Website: crate-barrel
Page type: payment
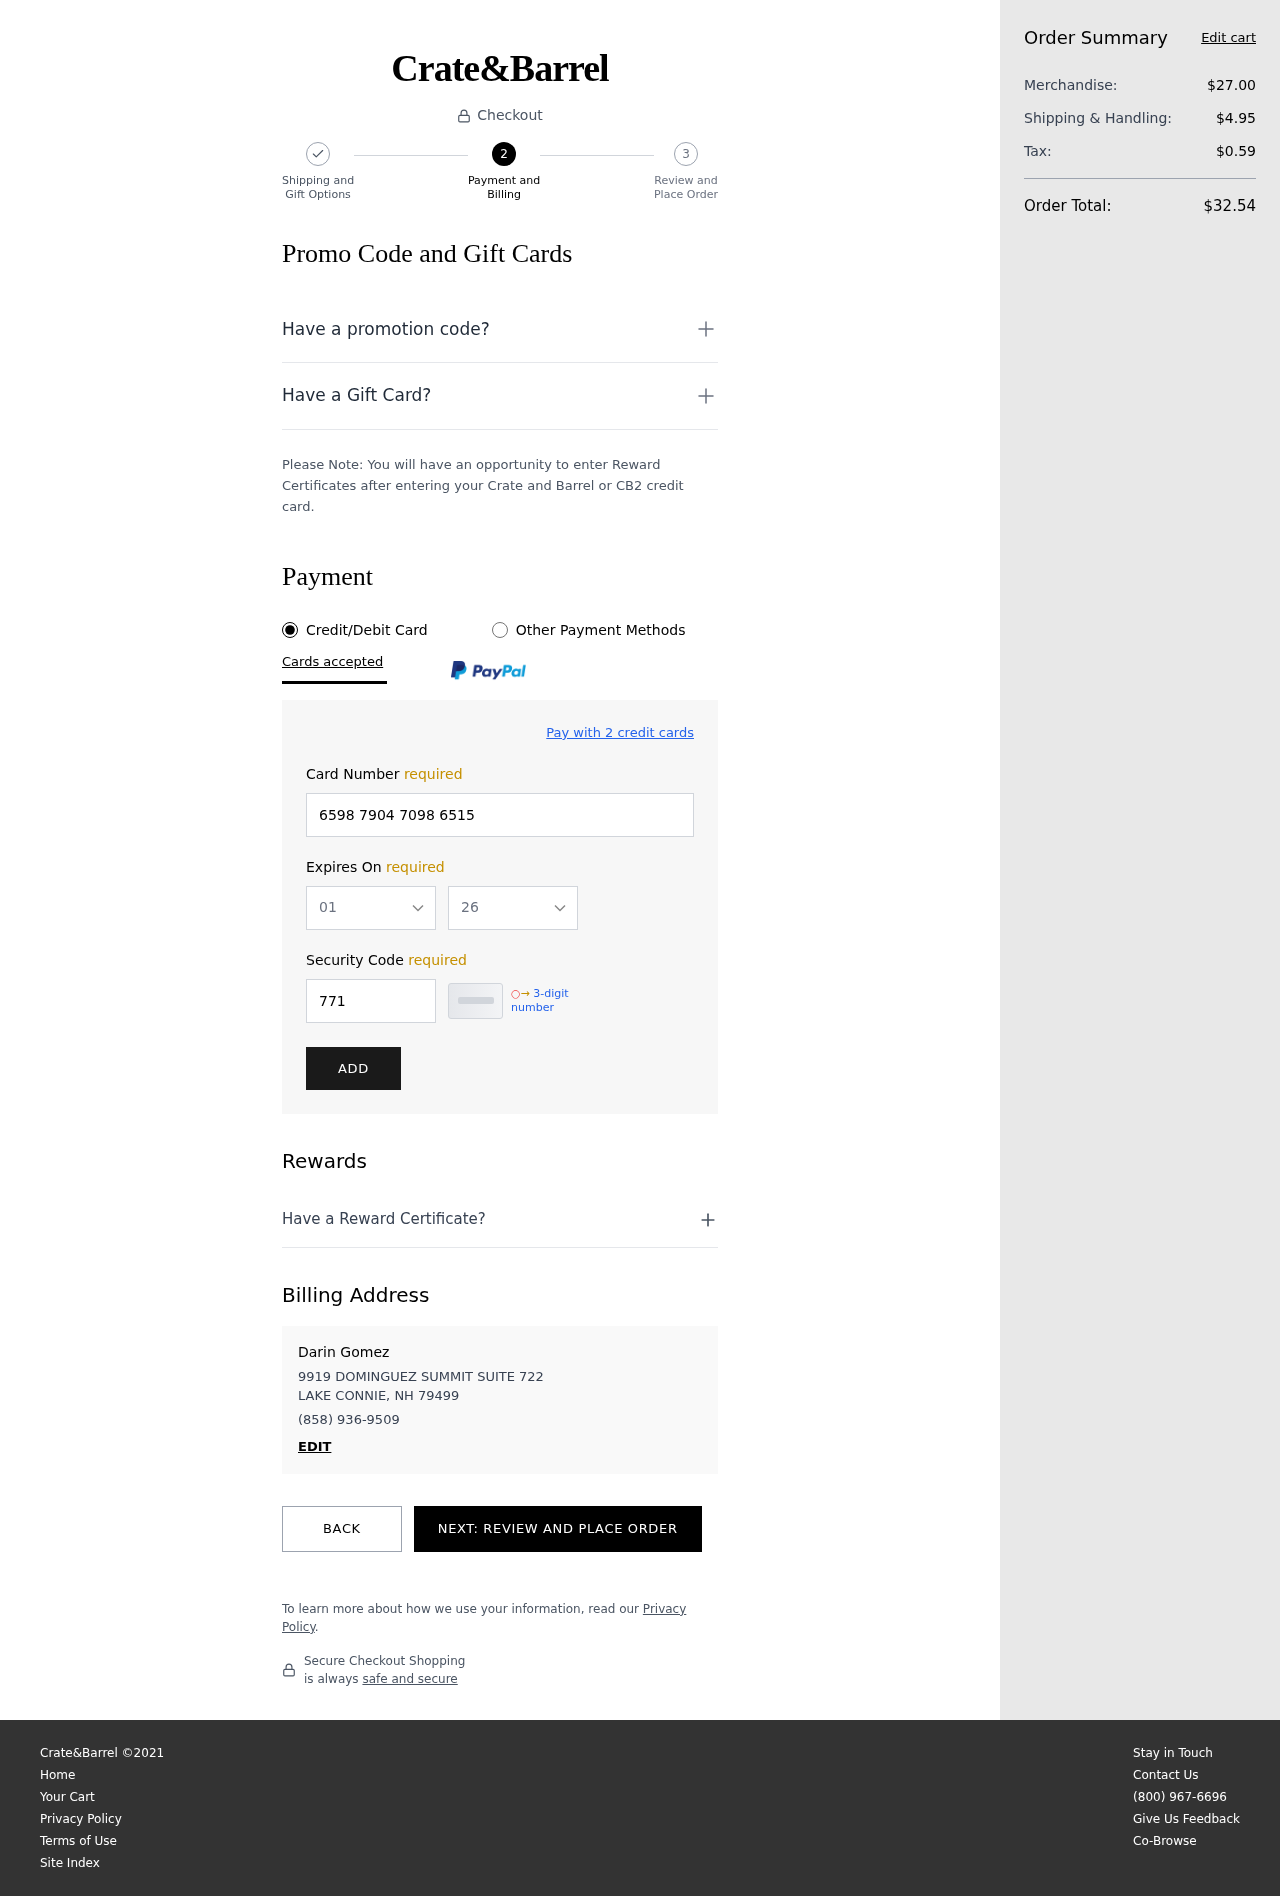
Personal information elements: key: PII_CARD_EXPIRY_MONTH
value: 01
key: PII_CARD_EXPIRY_YEAR
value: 26
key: PII_CITY_STATE_ZIP
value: LAKE CONNIE, NH 79499
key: PII_FULLNAME
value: Darin Gomez
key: PII_PHONE
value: (858) 936-9509
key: PII_STREET
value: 9919 DOMINGUEZ SUMMIT SUITE 722
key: PII_CARD_NUMBER
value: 6598 7904 7098 6515
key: PII_CARD_CVV
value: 771
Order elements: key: ORDER_SUBTOTAL
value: $27.00
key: ORDER_SHIPPING_COST
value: $4.95
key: ORDER_TAX
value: $0.59
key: ORDER_TOTAL
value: $32.54